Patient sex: F
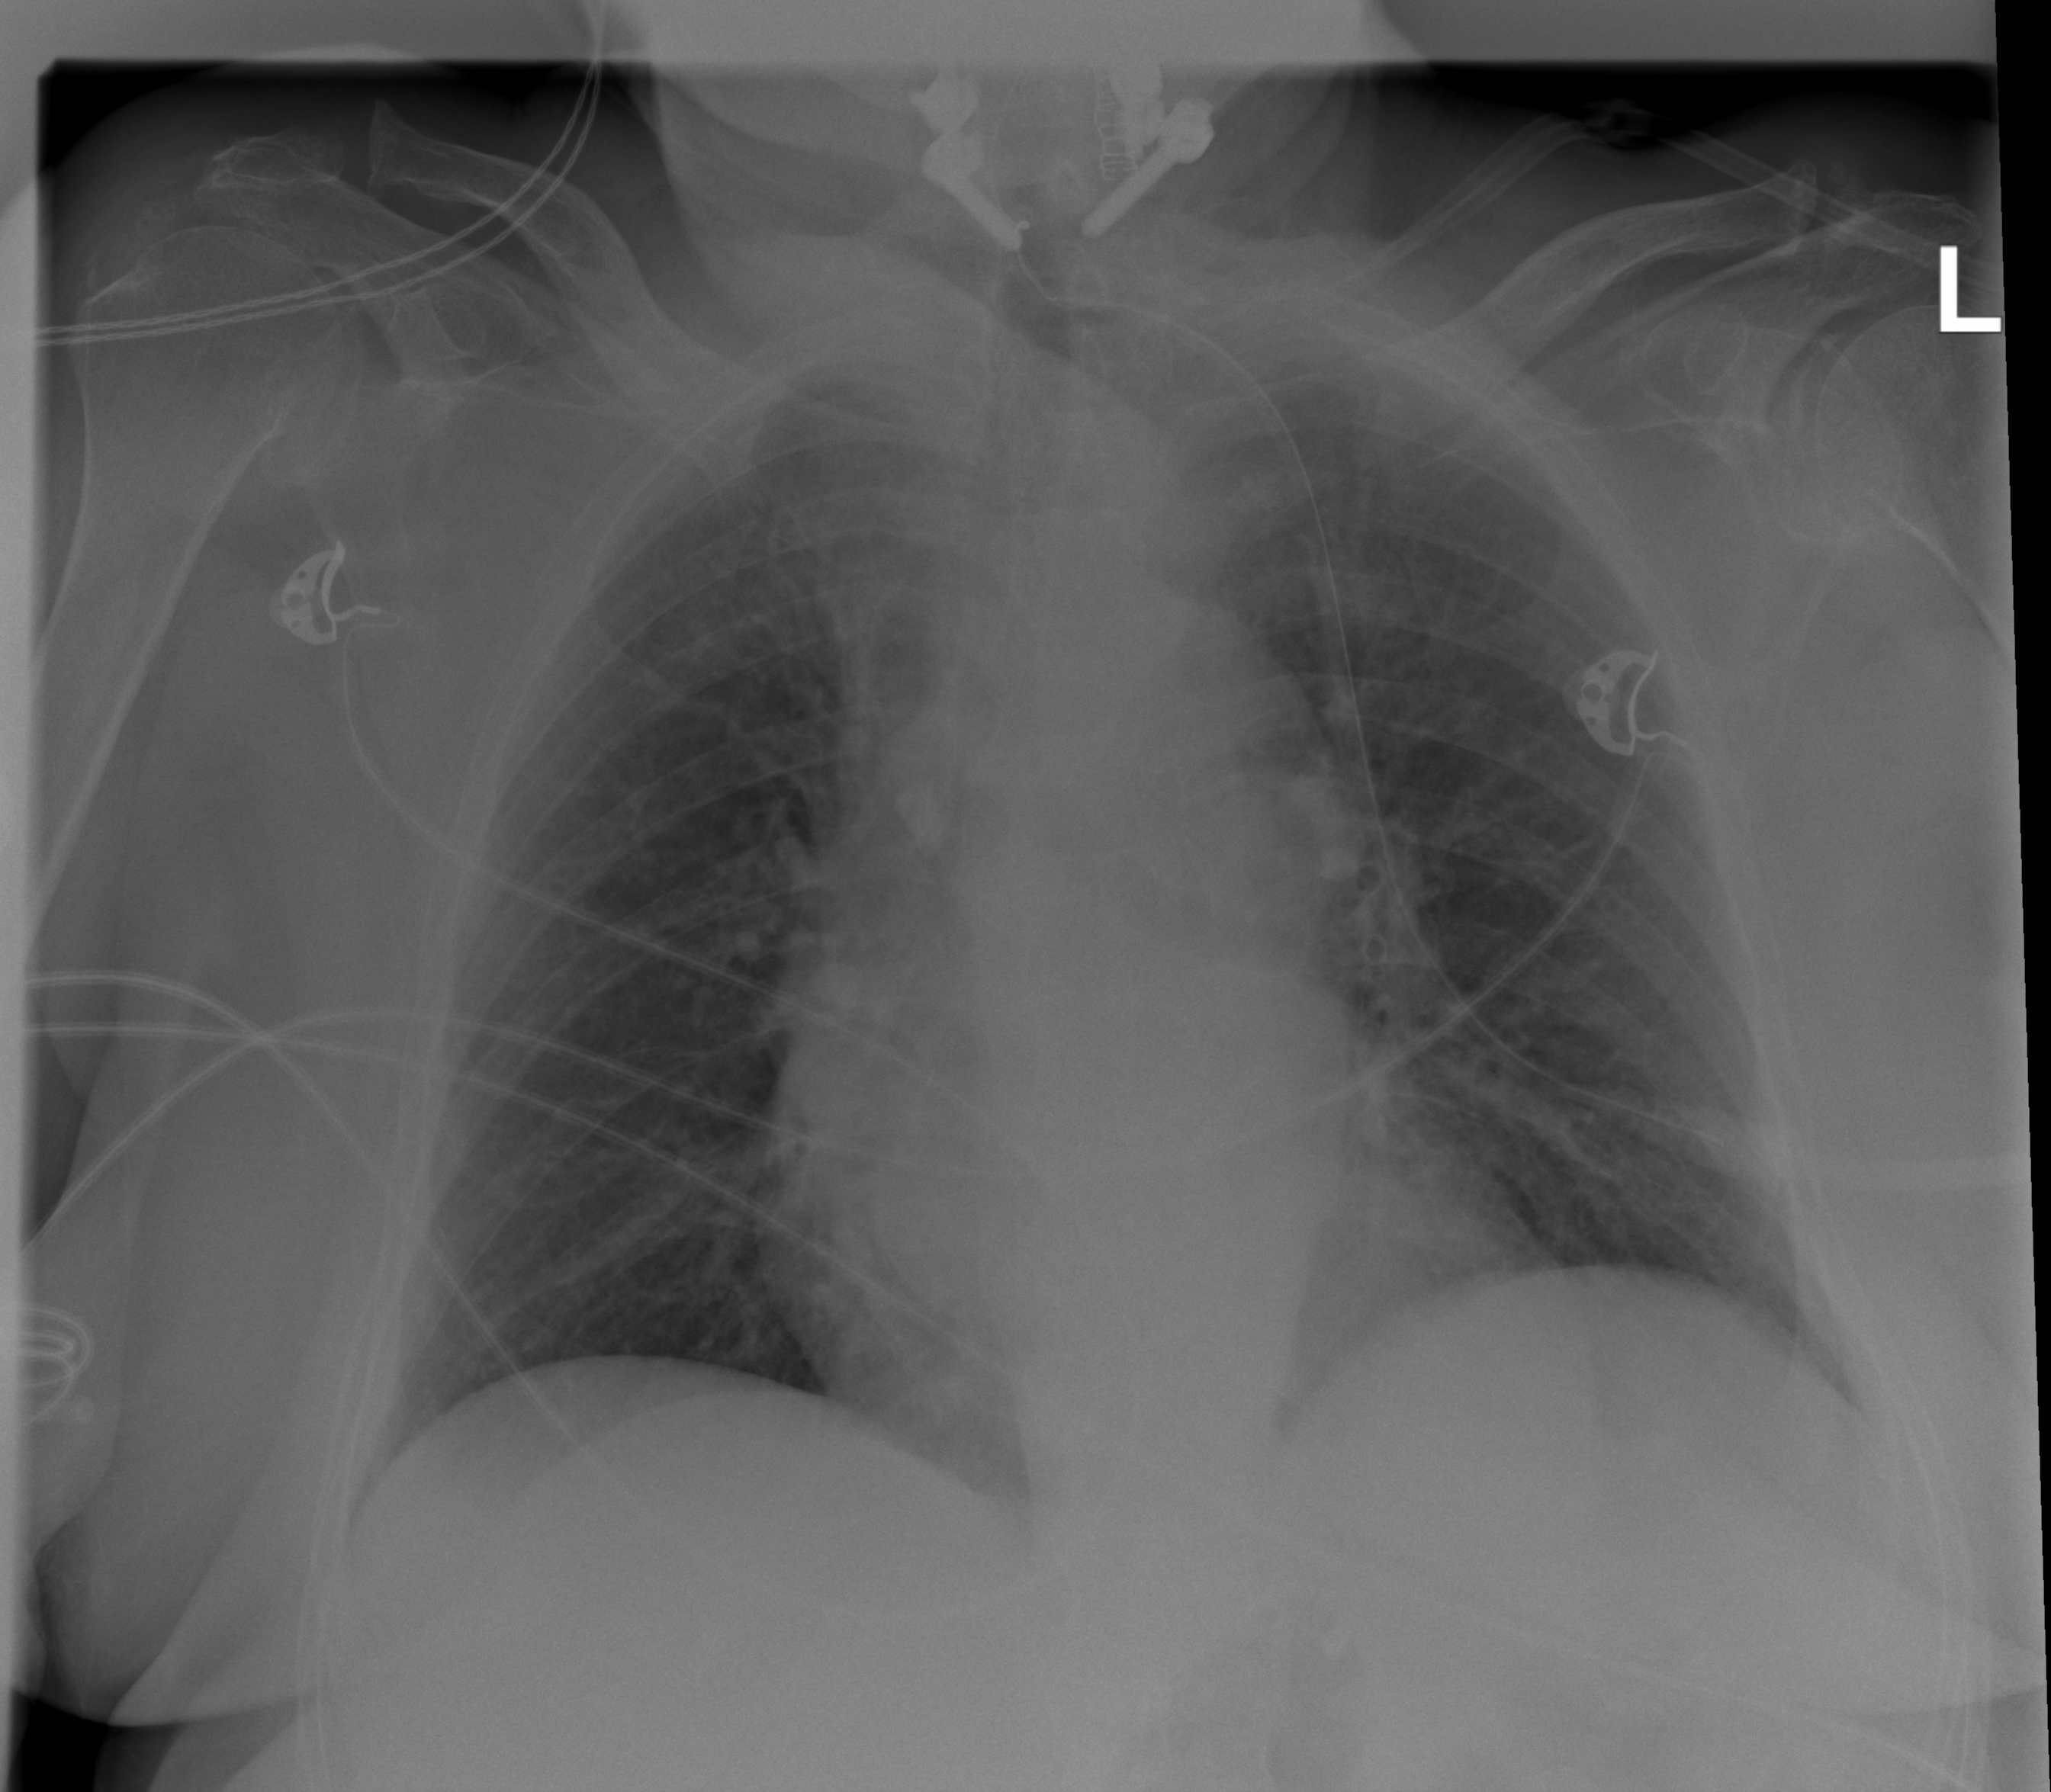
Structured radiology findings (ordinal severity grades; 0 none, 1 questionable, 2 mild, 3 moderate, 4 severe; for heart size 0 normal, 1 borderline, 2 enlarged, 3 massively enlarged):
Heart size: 1
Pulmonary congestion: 0
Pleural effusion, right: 0
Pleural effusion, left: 0
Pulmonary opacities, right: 0
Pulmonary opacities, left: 0
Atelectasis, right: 1
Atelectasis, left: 0